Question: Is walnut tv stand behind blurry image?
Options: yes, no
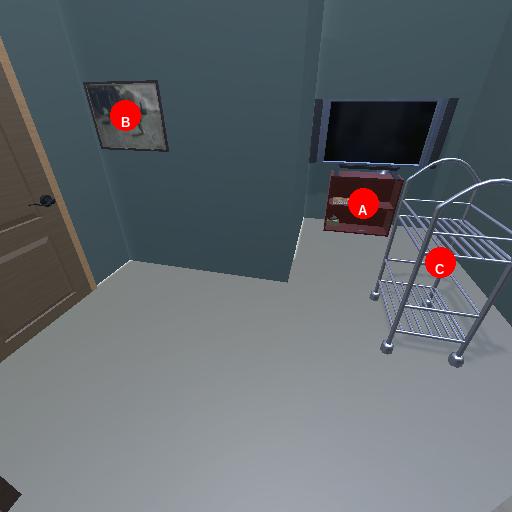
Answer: yes